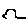
Label: bird